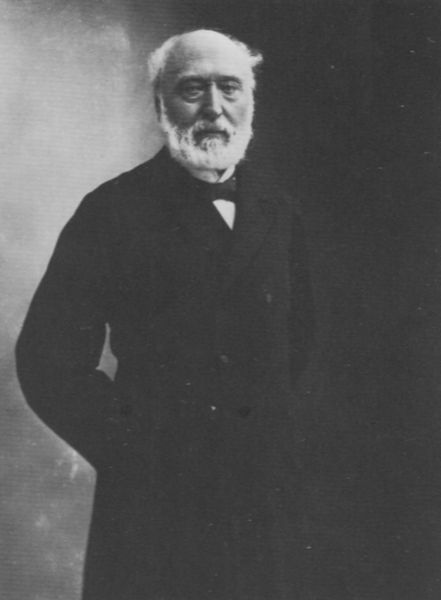
Titel: Sadi Carnot (1837–1894), Staatspräsident seit 1887
Künstler: Atelier Nadar
Schlagwörter: mann, schatten, weiß, grau, hintergrund, licht, mund, nase, schwarz, blick, schleife, alt, anzug, bart, hemd, arme, augen, gesicht, mensch, stehen, vollbart, bildnis, herr, portrait, porträt, mantel, lippen, wangen, knöpfe, fliege, revers, foto, fotografie, photographie, schwarzweiß, halbglatze, photo, verschränkt, aufnahme